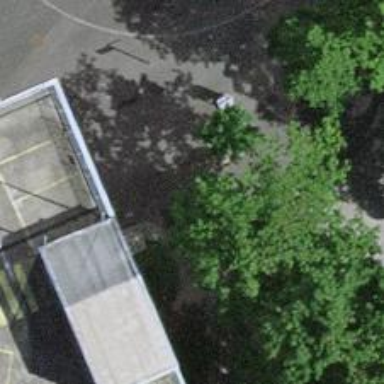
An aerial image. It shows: Bollard.